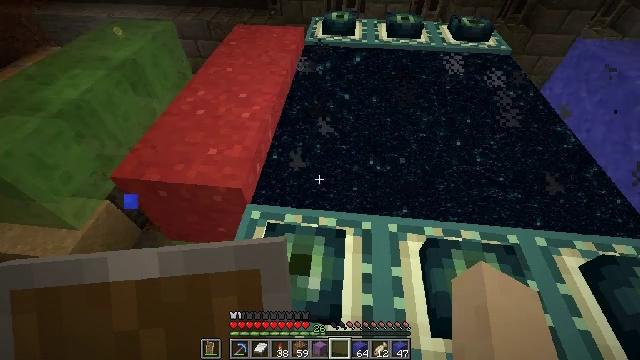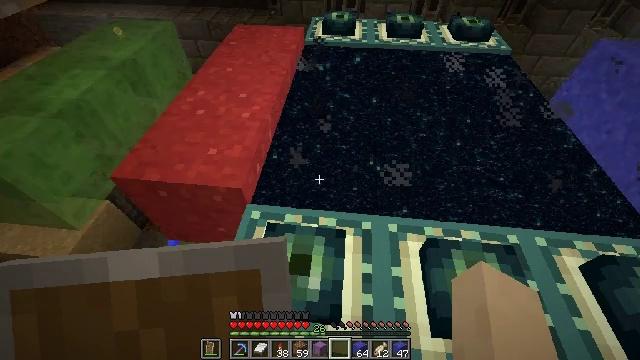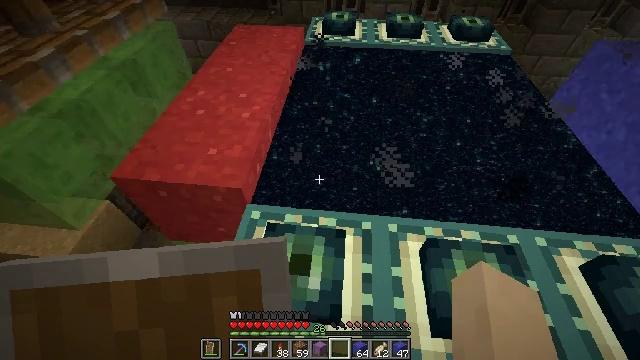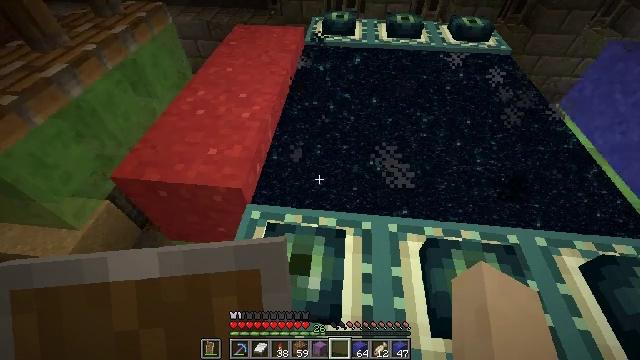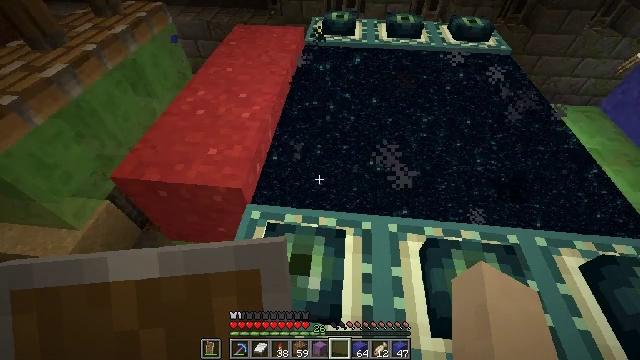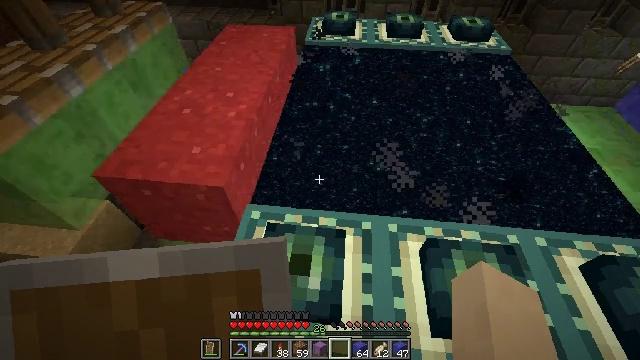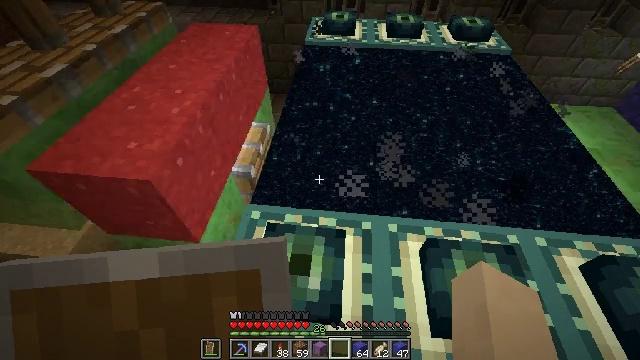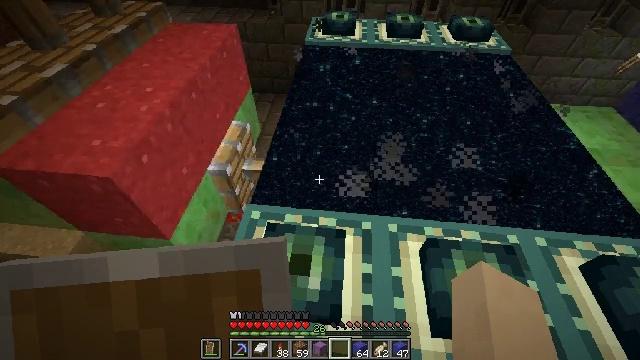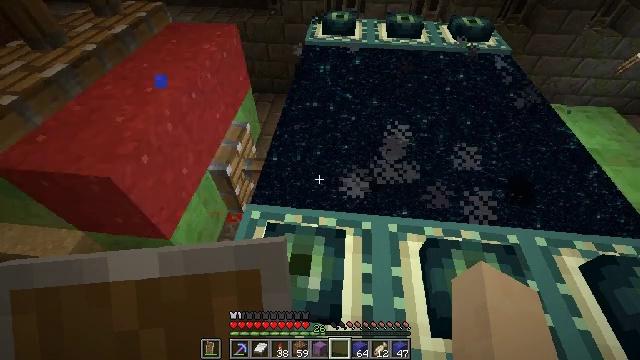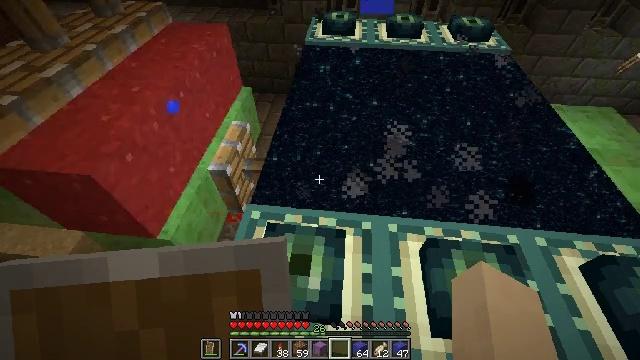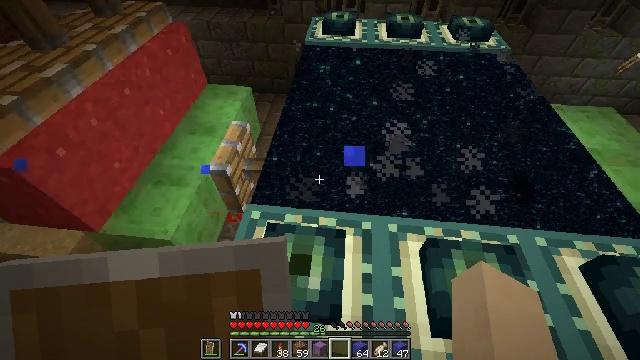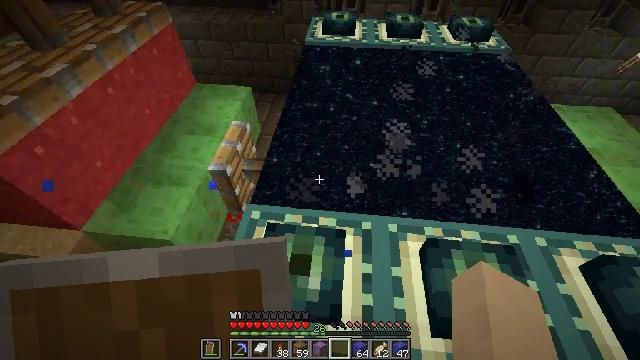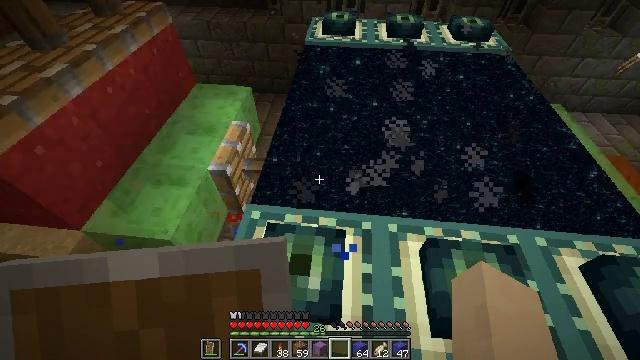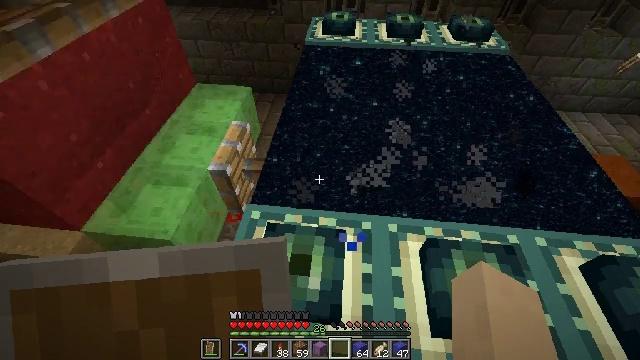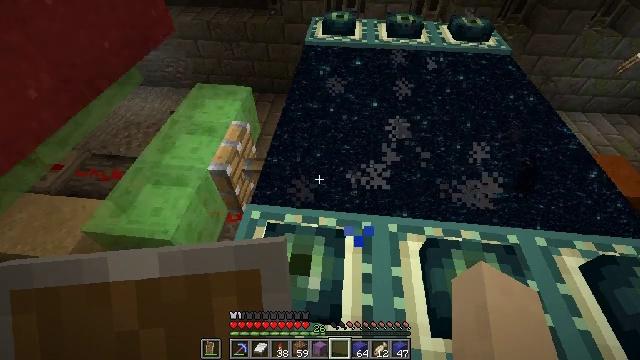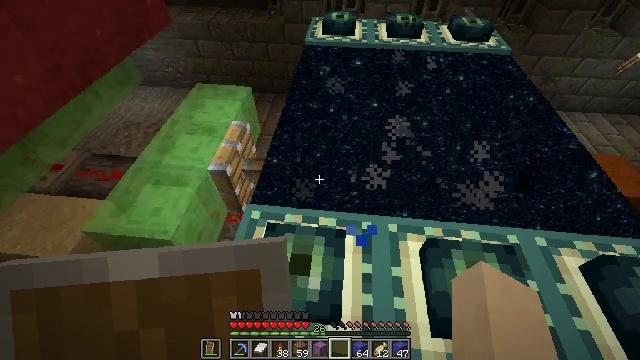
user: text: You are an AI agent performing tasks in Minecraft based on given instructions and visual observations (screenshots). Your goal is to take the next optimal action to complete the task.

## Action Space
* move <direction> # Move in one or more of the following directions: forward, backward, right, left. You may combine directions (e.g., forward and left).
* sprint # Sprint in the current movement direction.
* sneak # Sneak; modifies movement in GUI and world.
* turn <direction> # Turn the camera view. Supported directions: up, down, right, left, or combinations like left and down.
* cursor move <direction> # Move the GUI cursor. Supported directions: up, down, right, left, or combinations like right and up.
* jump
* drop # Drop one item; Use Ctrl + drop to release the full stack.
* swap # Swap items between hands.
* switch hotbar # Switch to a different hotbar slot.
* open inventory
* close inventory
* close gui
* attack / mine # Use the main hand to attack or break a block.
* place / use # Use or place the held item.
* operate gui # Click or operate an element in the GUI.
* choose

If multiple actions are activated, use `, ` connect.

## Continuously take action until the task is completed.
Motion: motion action
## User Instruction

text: Dig up the red concrete powder block.
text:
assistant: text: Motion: no_op
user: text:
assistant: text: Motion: no_op
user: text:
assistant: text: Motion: no_op
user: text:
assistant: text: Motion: no_op
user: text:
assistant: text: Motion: no_op
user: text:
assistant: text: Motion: no_op
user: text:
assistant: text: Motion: no_op
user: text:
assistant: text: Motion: no_op
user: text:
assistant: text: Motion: no_op
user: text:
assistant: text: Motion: no_op
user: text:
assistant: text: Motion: no_op
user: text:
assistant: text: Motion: no_op
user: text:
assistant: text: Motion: no_op
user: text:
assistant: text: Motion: no_op
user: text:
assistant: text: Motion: no_op
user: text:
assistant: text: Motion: no_op
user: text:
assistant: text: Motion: no_op
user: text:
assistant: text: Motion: no_op
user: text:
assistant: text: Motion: no_op
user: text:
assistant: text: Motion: no_op
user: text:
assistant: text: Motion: no_op
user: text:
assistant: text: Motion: no_op
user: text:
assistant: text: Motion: no_op
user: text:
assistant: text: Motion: no_op
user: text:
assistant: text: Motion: no_op
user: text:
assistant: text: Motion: no_op
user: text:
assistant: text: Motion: no_op
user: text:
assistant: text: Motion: no_op
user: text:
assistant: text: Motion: no_op
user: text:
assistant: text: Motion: no_op